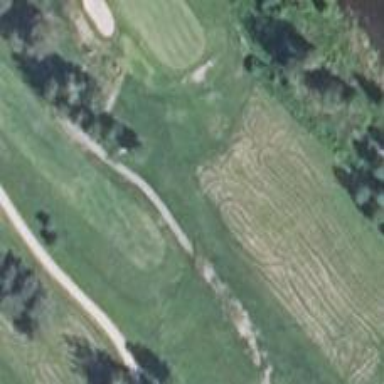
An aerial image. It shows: Service road used as golf cart path.